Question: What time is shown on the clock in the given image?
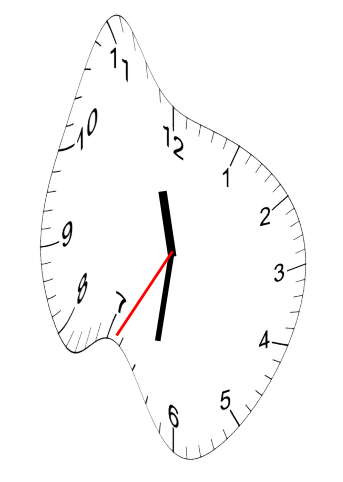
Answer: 11:31:35